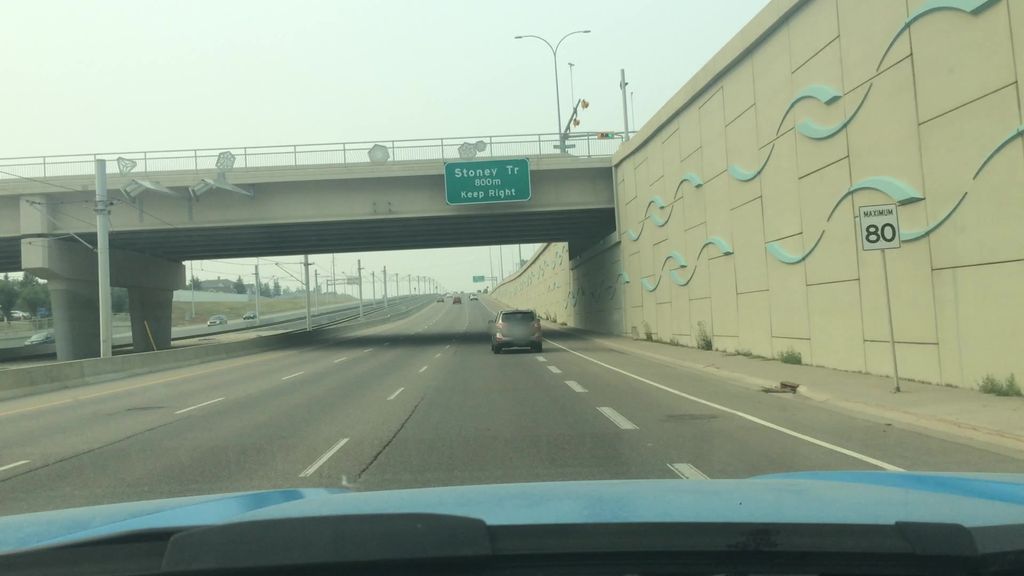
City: calgary